Question: I am running windows 7 professional and I am trying to start developing windows phone 8.1 application. I have downloaded :
- <URL>'E:/vs/"VS2013.2 RC.exe" /layout'
For installation:
- -
Both of them installed sucessfully with no errors. But when I open from start menu, and , there is no option for windows phone development. That is what I want.

How can I get the options to develop windows phone 8.1 in visual studio 2013 express using C#?
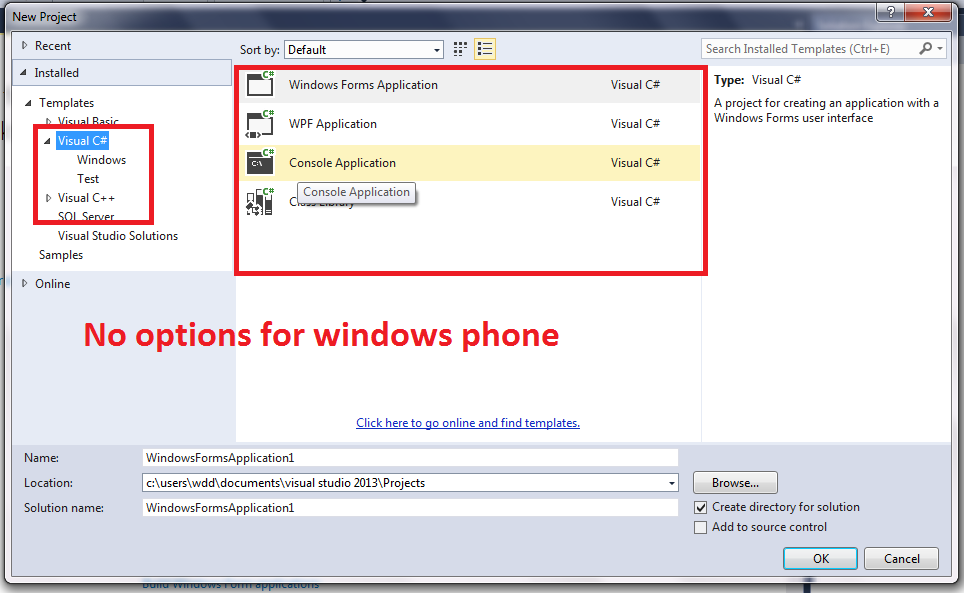
Answer: Windows 8.1 is required to develop for Windows Phone 8.1
From the <URL>:
> For Windows Phone development:- - -